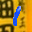
Label: 1